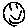
Label: smiley face